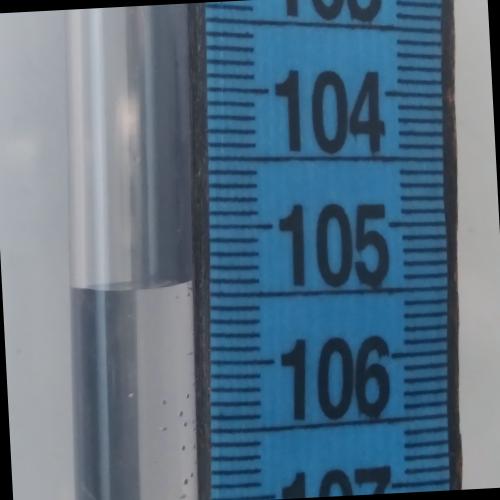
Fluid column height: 105.4 cm